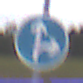
Verkehrszeichen: VorgeschriebeneFahrtrichtungGeradeausOderRechts
Umgebung: Outdoor, Nature
Tageszeit: Midday
Wetter: Overcast
Licht: Natural
Jahreszeit: NotSpecified
Kontrast: LowContrast